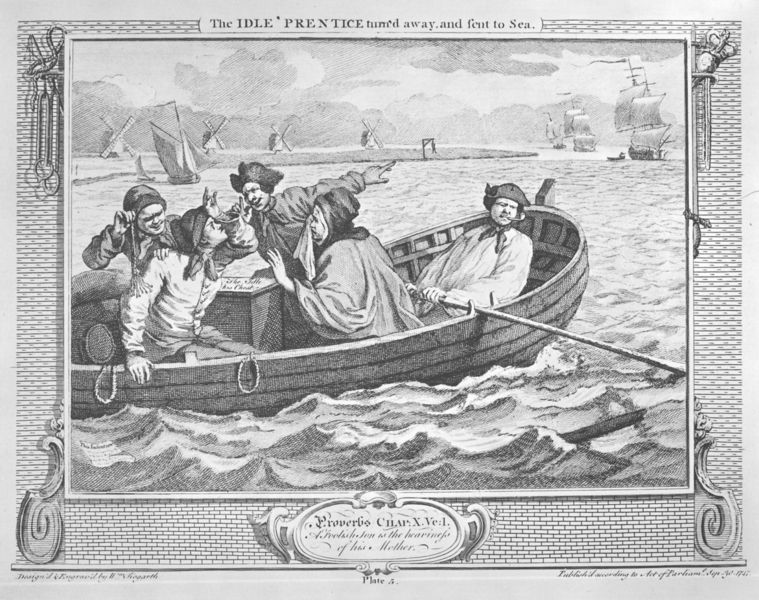
Titel: Industry and Idleness
Künstler: William Hogarth
Schlagwörter: himmel, meer, wasser, wolken, finger, frau, holz, hüte, männer, mützen, bibel, holland, niederlande, wind, händler, boot, oval, ruder, windmühlen, schiff, schiffe, schrift, segel, fischer, segelschiff, karikatur, pfeife, ruderboot, rudern, zeigen, seil, druck, stich, kiste, englisch, scherz, schippe, kriegsschiffe, bockwindmühlen, englsich, maäner, wondmühlen, indmühlen